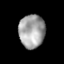
Tissue: lung
Cell type: Others
Senescence score: 0.2199
Nuclear area (px): 847
Mean DAPI intensity: 161.929